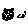
Label: cat